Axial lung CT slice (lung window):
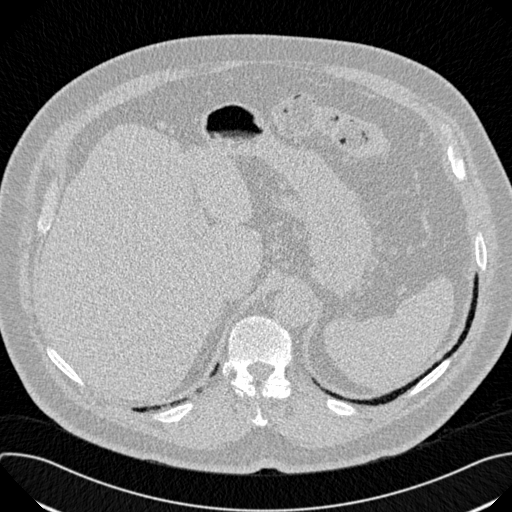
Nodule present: no